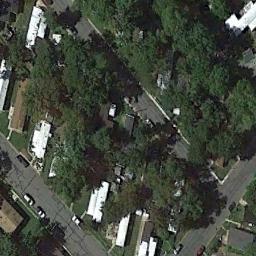
Label: residential